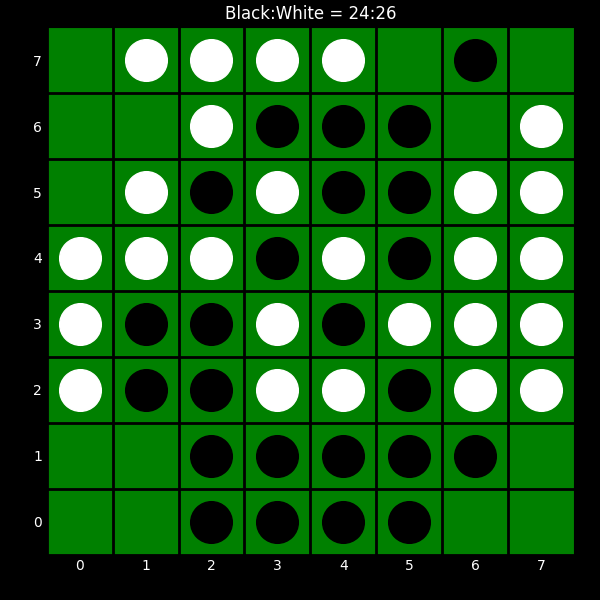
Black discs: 24
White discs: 26